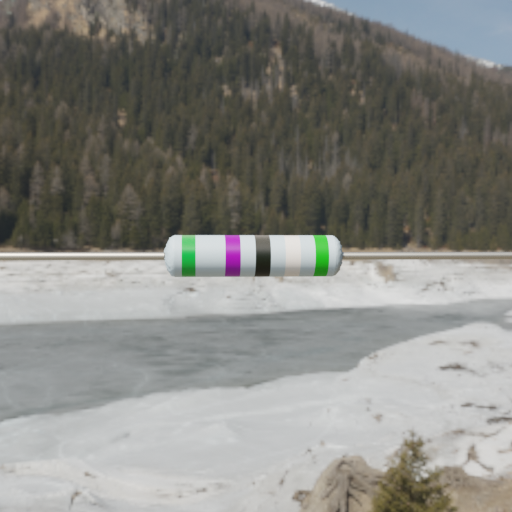
Resistor colour bands (in order): green, violet, black, white, green